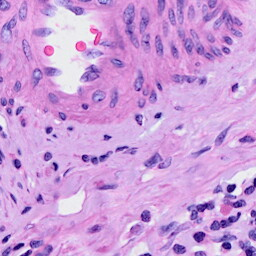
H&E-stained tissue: Cervix